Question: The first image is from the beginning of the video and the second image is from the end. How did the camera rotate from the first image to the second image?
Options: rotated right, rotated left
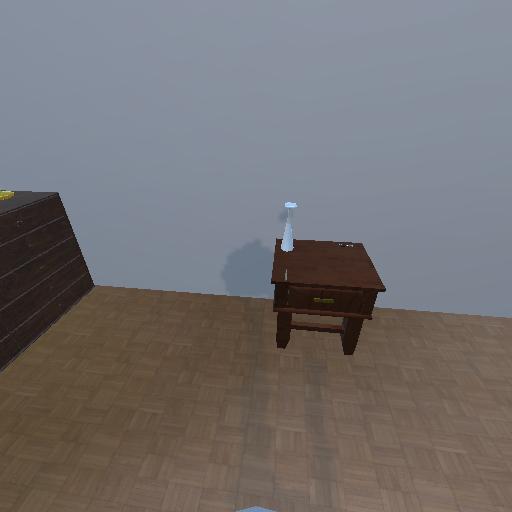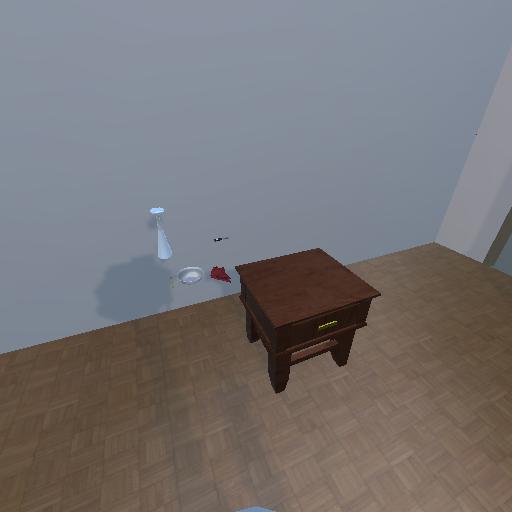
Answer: rotated right